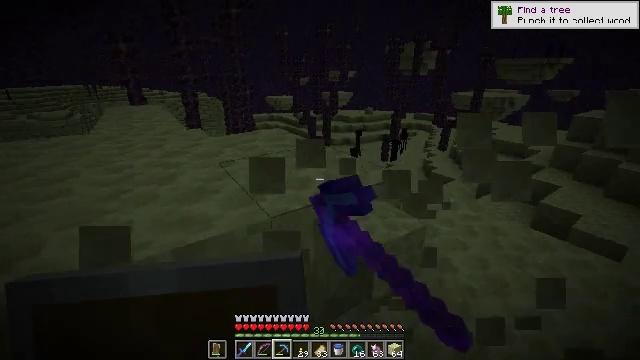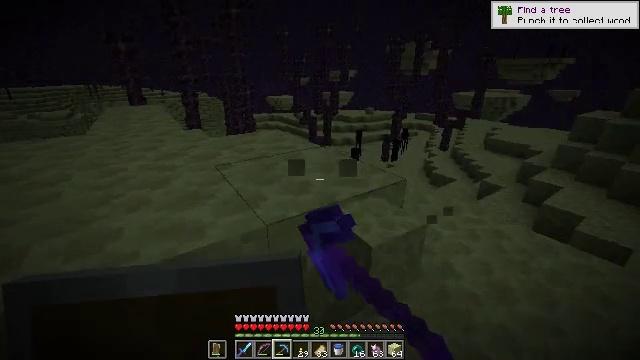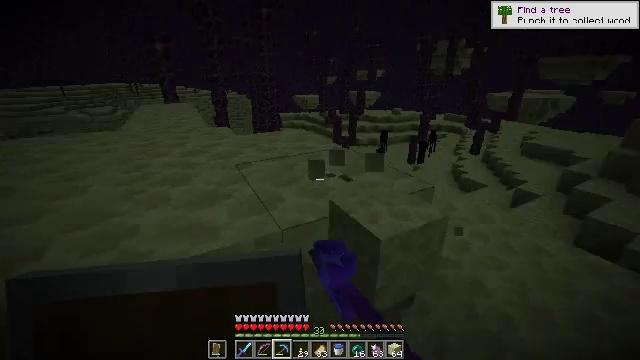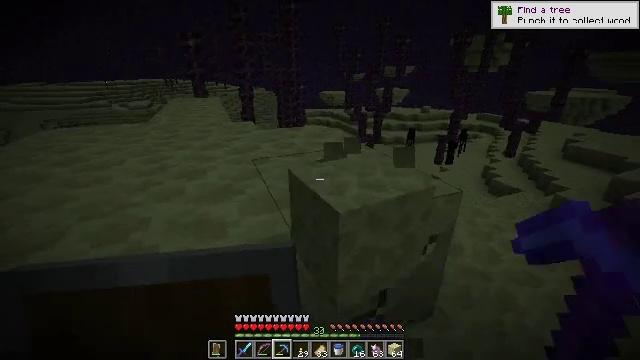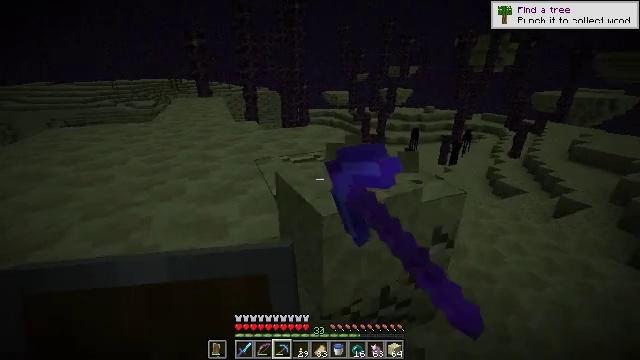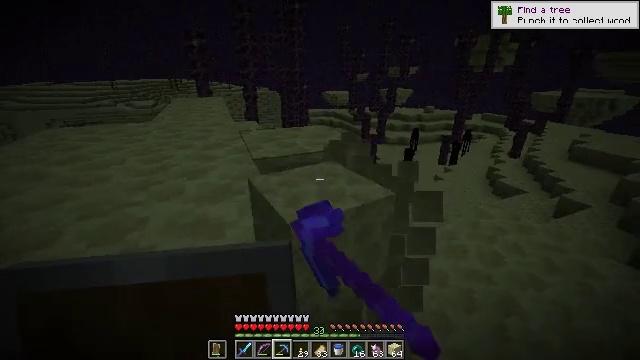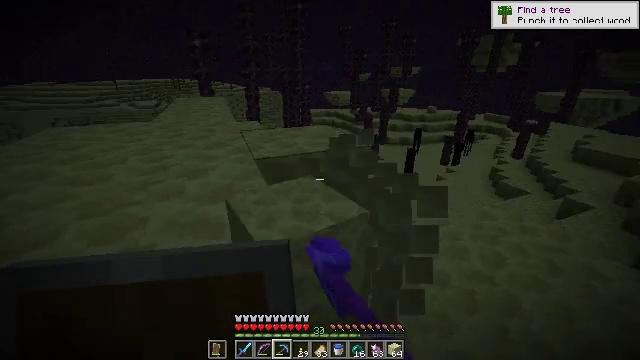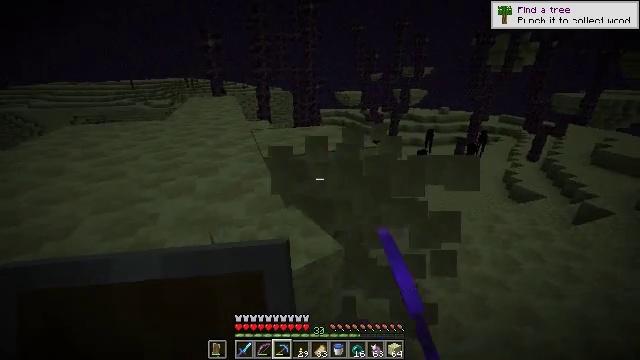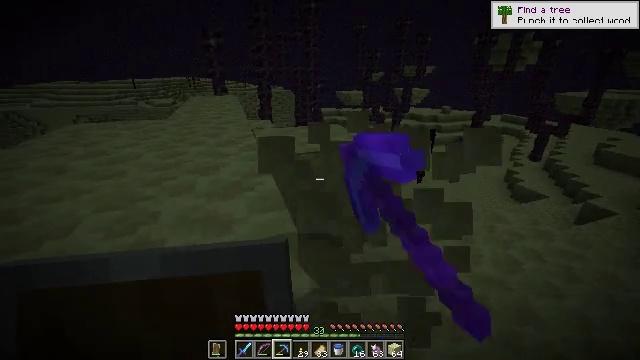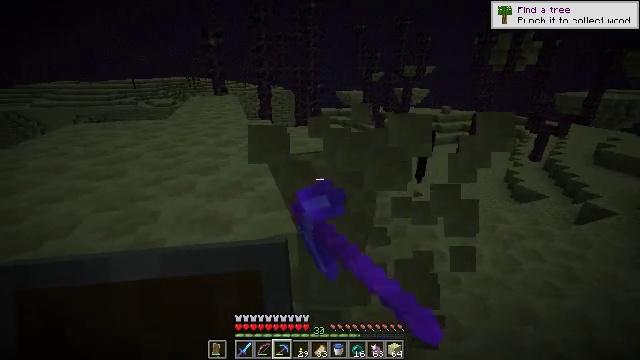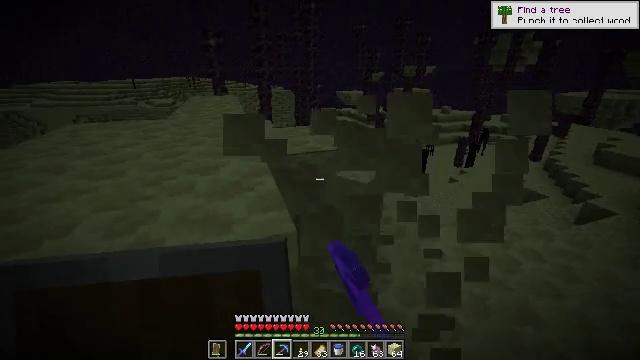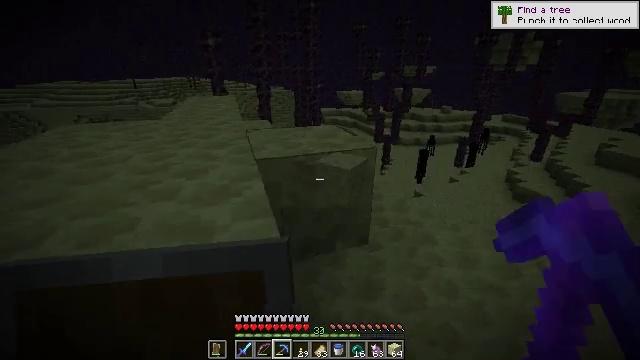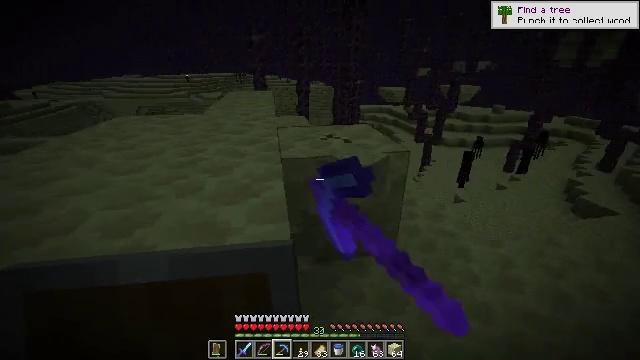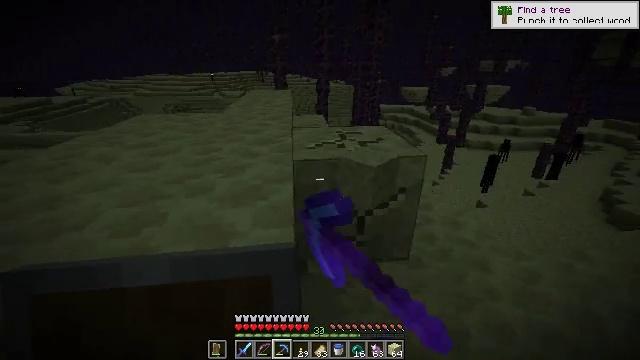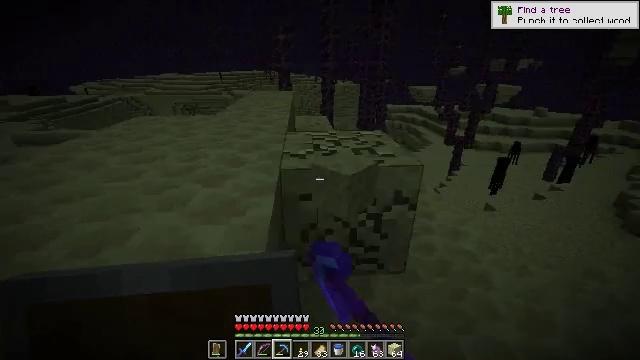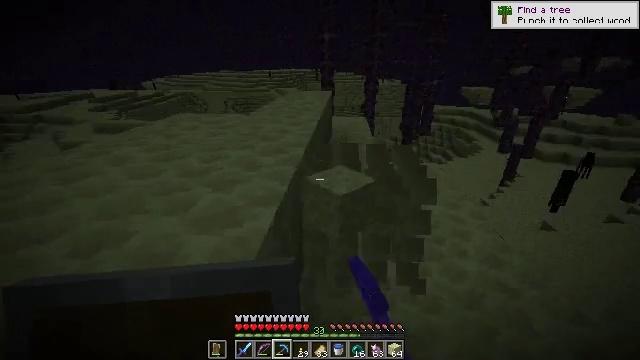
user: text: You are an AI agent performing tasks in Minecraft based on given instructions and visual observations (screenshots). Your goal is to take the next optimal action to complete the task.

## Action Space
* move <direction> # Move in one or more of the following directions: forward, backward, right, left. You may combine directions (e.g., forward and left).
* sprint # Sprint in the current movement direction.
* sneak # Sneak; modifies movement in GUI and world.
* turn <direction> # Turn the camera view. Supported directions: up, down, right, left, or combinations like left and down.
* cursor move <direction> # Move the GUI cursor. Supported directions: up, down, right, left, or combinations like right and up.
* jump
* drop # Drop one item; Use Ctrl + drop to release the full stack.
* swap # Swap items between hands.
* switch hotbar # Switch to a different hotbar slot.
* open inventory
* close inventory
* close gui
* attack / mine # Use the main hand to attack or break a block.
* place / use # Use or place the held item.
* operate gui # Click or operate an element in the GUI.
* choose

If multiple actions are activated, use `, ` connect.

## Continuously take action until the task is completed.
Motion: motion action
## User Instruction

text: Break some end stone blocks.
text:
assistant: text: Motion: attack / mine
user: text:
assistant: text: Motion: turn left, attack / mine
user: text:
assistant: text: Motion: turn left, attack / mine
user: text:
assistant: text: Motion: attack / mine
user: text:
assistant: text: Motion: attack / mine
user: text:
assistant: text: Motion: attack / mine
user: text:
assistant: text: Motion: turn left, attack / mine
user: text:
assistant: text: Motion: attack / mine
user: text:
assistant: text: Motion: attack / mine
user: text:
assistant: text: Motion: attack / mine
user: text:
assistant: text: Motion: move forward and move right, attack / mine
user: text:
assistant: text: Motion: move forward and move right, turn left, attack / mine
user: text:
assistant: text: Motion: move forward and move right, turn left, attack / mine
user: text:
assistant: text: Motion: move forward and move right, turn left, attack / mine
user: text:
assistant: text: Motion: move forward and move right, turn left, attack / mine
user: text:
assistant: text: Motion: turn left and down, attack / mine
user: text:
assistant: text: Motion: turn left and down, attack / mine
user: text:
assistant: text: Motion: turn left, attack / mine
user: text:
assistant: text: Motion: attack / mine
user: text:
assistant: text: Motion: turn left, attack / mine
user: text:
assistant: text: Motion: turn left, attack / mine
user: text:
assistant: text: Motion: turn left, attack / mine
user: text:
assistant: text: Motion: turn left, attack / mine
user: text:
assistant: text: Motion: turn left, attack / mine
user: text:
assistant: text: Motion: turn left, attack / mine
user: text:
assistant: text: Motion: turn left, attack / mine
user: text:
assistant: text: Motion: turn left, attack / mine
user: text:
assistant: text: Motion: turn left, attack / mine
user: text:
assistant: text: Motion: move forward and move left, turn left, attack / mine
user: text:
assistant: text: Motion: move forward and move left, attack / mine